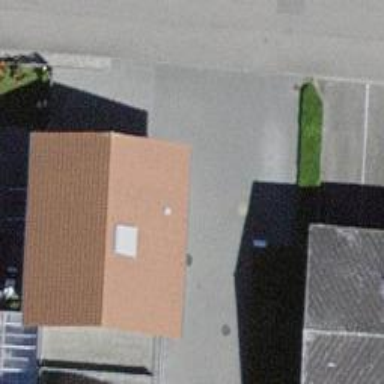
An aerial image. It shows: Detached building.